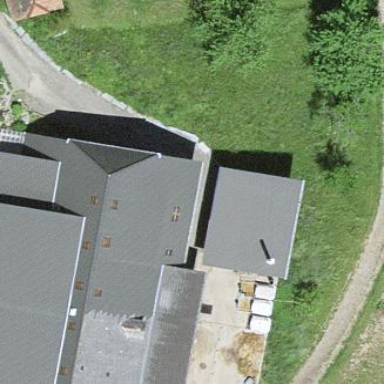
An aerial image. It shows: Farm building.